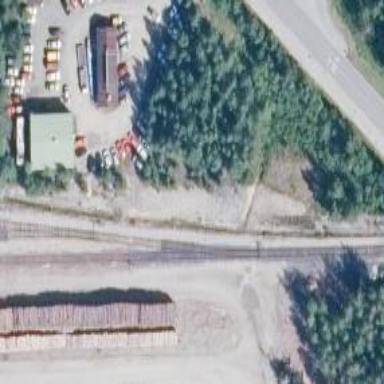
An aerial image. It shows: Railway track classified as Class A.